Question: So I created a branch from master. lets say this branch is called br1.
I begin to solve issues in this br1.
My coworker is also gonna work on this br1. So he created a branch called br2 from br1.
I am moving forward with br1 on my issues and he is moving forward with br2 on his issues.

At the end, how can we merge br1 and br2 with no conflict ?
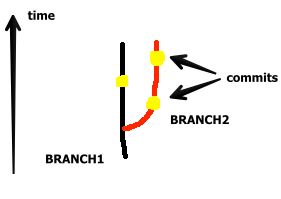
Answer: If you are both working on different files, you shouldn't have conflicts when you merge your branches together. Conflicts occur in git when it is not able to programmatically determine what change is supposed to be the one that ones during the merge.
For example:
> In your branch, you delete a file. And in the other branch, your
coworker modifies it. So what is supposed to be there when the merge
is done? Should the file be deleted or does your coworker actually
need it in its new form? Hence the conflict. Git is going to ask
you, the human, to look at the change and decide what is supposed to
be there.
Conflicts are . Proper organization of your branches will help to minimize them. But they are not something that you need to avoid. Resolving a conflict can be painful sometimes but it is not something that you should worry about. You can also minimize the risk of conflict through regular merging of your branches so that they don't diverge too far from each other.